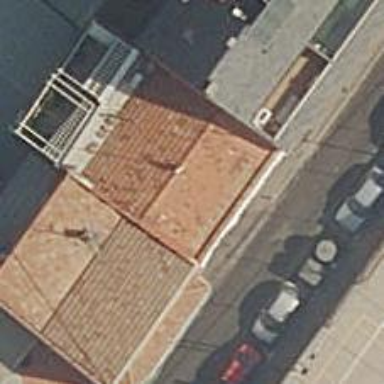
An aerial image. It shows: Car repair shop.